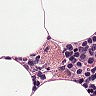
Metastatic tissue present: no